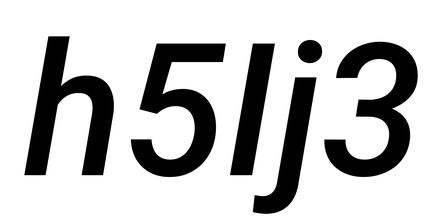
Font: Roboto-Italic_Medium_Italic